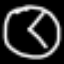
Label: clock